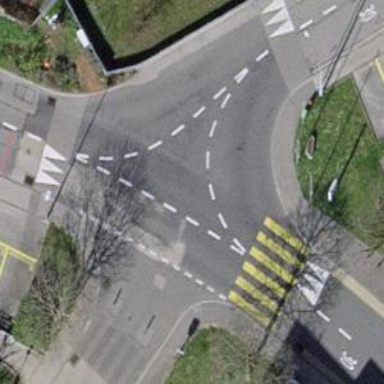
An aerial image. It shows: Bus stop along the road.